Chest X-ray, AP view. Patient: 63 years old, sex F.
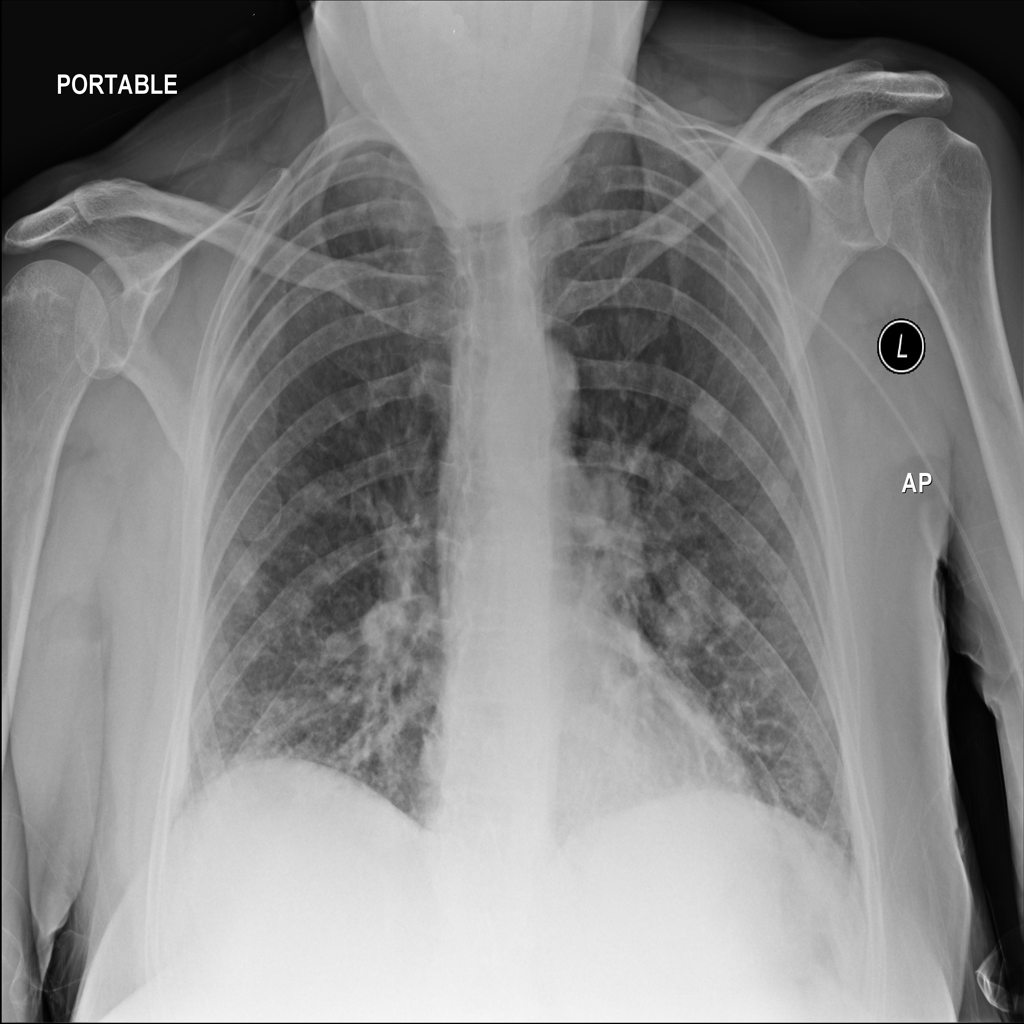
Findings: Nodule